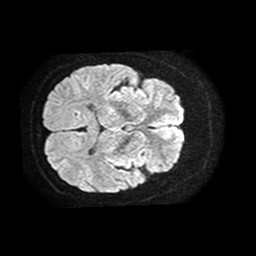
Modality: TRACE
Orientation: axial
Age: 44
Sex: female
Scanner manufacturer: philips
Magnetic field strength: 1.5 T
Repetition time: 3.699 s
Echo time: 0.09719 s